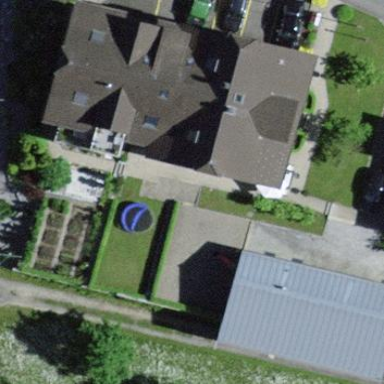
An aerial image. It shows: Residential building.